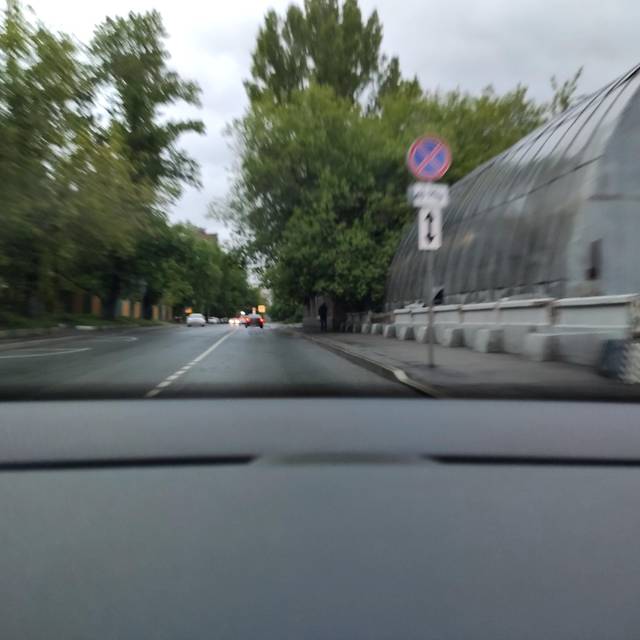
Region: Russia
Coordinates: 55.72, 37.648